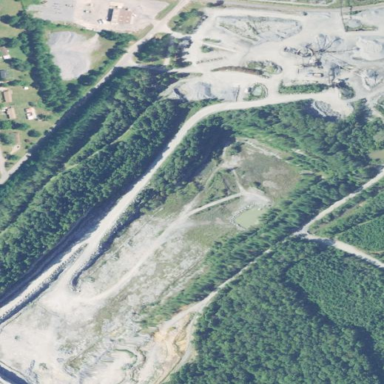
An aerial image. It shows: Quarry area that is man-made.